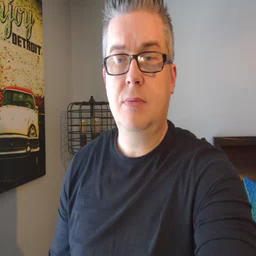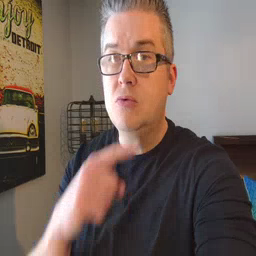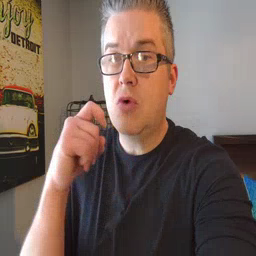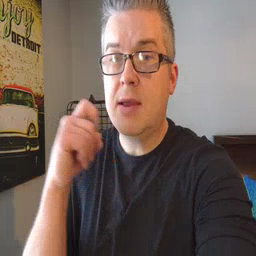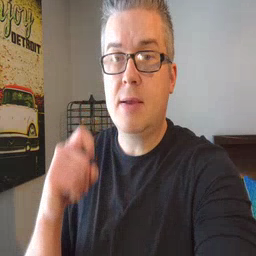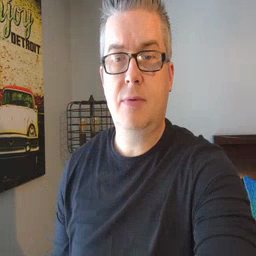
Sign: dryer